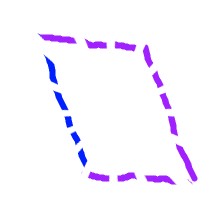
Shape: parallelogram